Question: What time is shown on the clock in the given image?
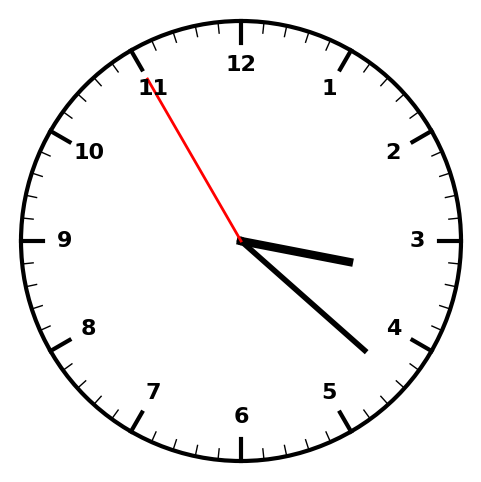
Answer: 03:21:55